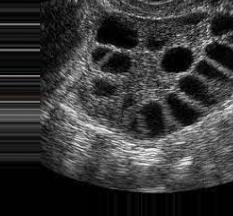
Label: infected